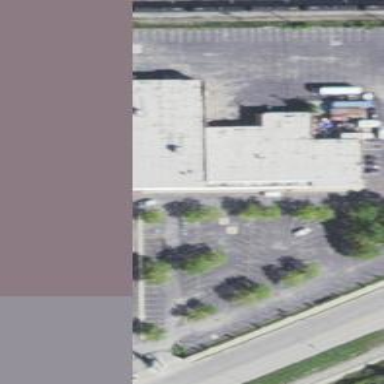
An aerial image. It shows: Parking area.